Question: I have a strange issue. Everything displays fine in both Chrome and IE, but not FireFox. See below:

The code for the navigation seen above is as follows
'''
<nav>
<ul>
<li><a href="/">Home</a></li>
<li><a href="/about-us/">About Us</a></li>
<li><a href="/products/">Products</a></li>
<li><a href="/contact-us/">Contact Us</a></li>
</ul>
</nav>
'''
And the CSS
'''
nav {
margin: 0 0 10px 0;
text-align: center;
background: #0054a6;
border-radius: 5px;
-moz-border-radius: 5px;
-webkit-border-radius: 5px;
}
nav li {
display: inline-block;
margin: 10px -4px 10px 0;
}
nav li a {
padding: 12px 75px;
text-decoration: none;
background: #0054a6;
color: #ffffff;
}
nav li a:hover {
background: #ffffff;
color: #000000;
}
'''
Why is the container not the same height as it's contents? I'm not looking for a fix, just an explanation as to why it does this with my code.
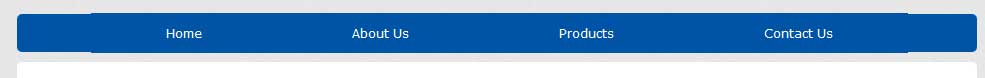
Answer: You're seeing the effects of top and bottom padding on an inline element, your anchors. <URL>
So, your anchor elements are breaking out of their container, because they're inline, but with top and bottom padding set. To fix this (and as a bonus make their entire container clickable, rather than just the text) I'd turn them into blocks:
'''
nav li a {
display: block; /* Fix breakout problem */
padding: 12px 75px;
text-decoration: none;
background: #0054a6;
color: #ffffff;
}
'''
You should also wrap your 'li' elements in a 'ul'; they're not allowed to be children of the 'nav' element.
(I'd probably consider getting rid of that wrapping 'div', too, and just targeting the 'nav' element for your styling. I'm not sure it's adding anything. <URL>